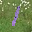
Label: 1